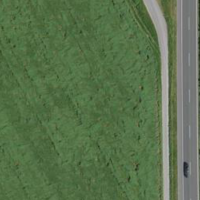
EUNIS habitat code: 57
Species observed at this site:
Buteo buteo